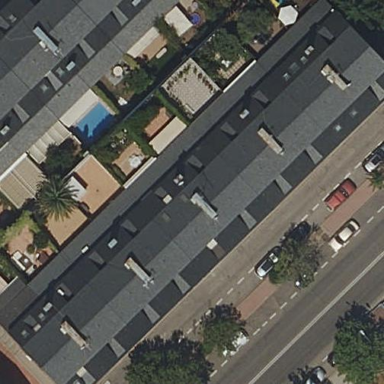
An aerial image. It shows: Terrace building.